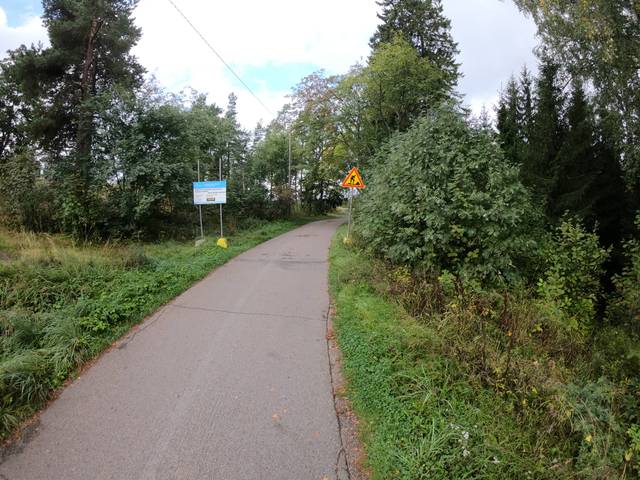
Region: Finland
Coordinates: 60.204, 24.847